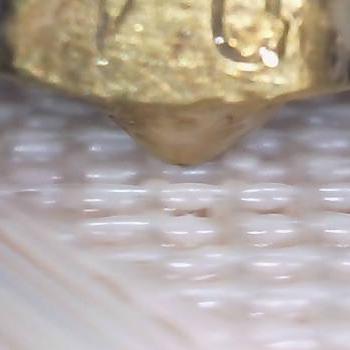
Flow rate: 44%